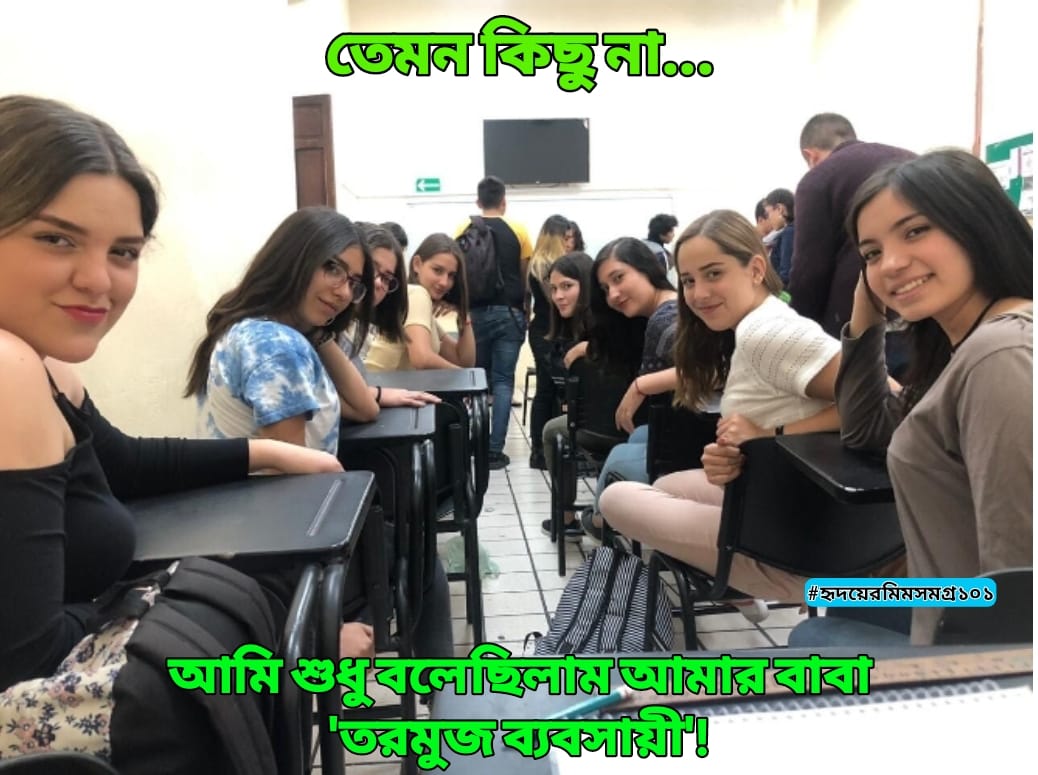
Text: তেমন কিছু না আমি শুধু বলেছিলাম আমার বাবা তরমুজ ব্যবসায়ী
Label: Non Hate